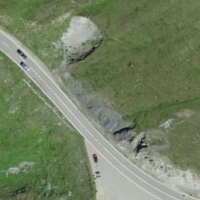
EUNIS habitat code: 26
Species observed at this site:
Campanula thyrsoides
Prunella collaris